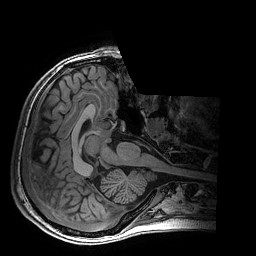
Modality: T1w
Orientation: axial
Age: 21
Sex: male
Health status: healthy
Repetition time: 2.53 s
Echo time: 0.0034 s